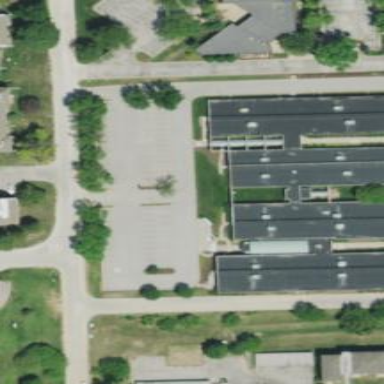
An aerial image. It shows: Office building.